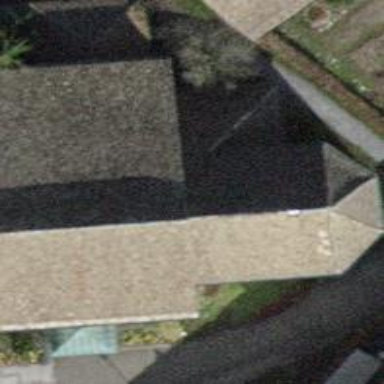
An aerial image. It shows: Building with ridged roof.